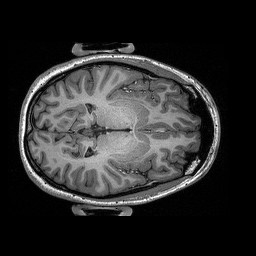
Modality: T1w
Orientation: coronal